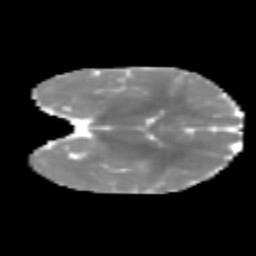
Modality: MD
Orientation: coronal
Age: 6
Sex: male
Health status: healthy